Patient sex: F
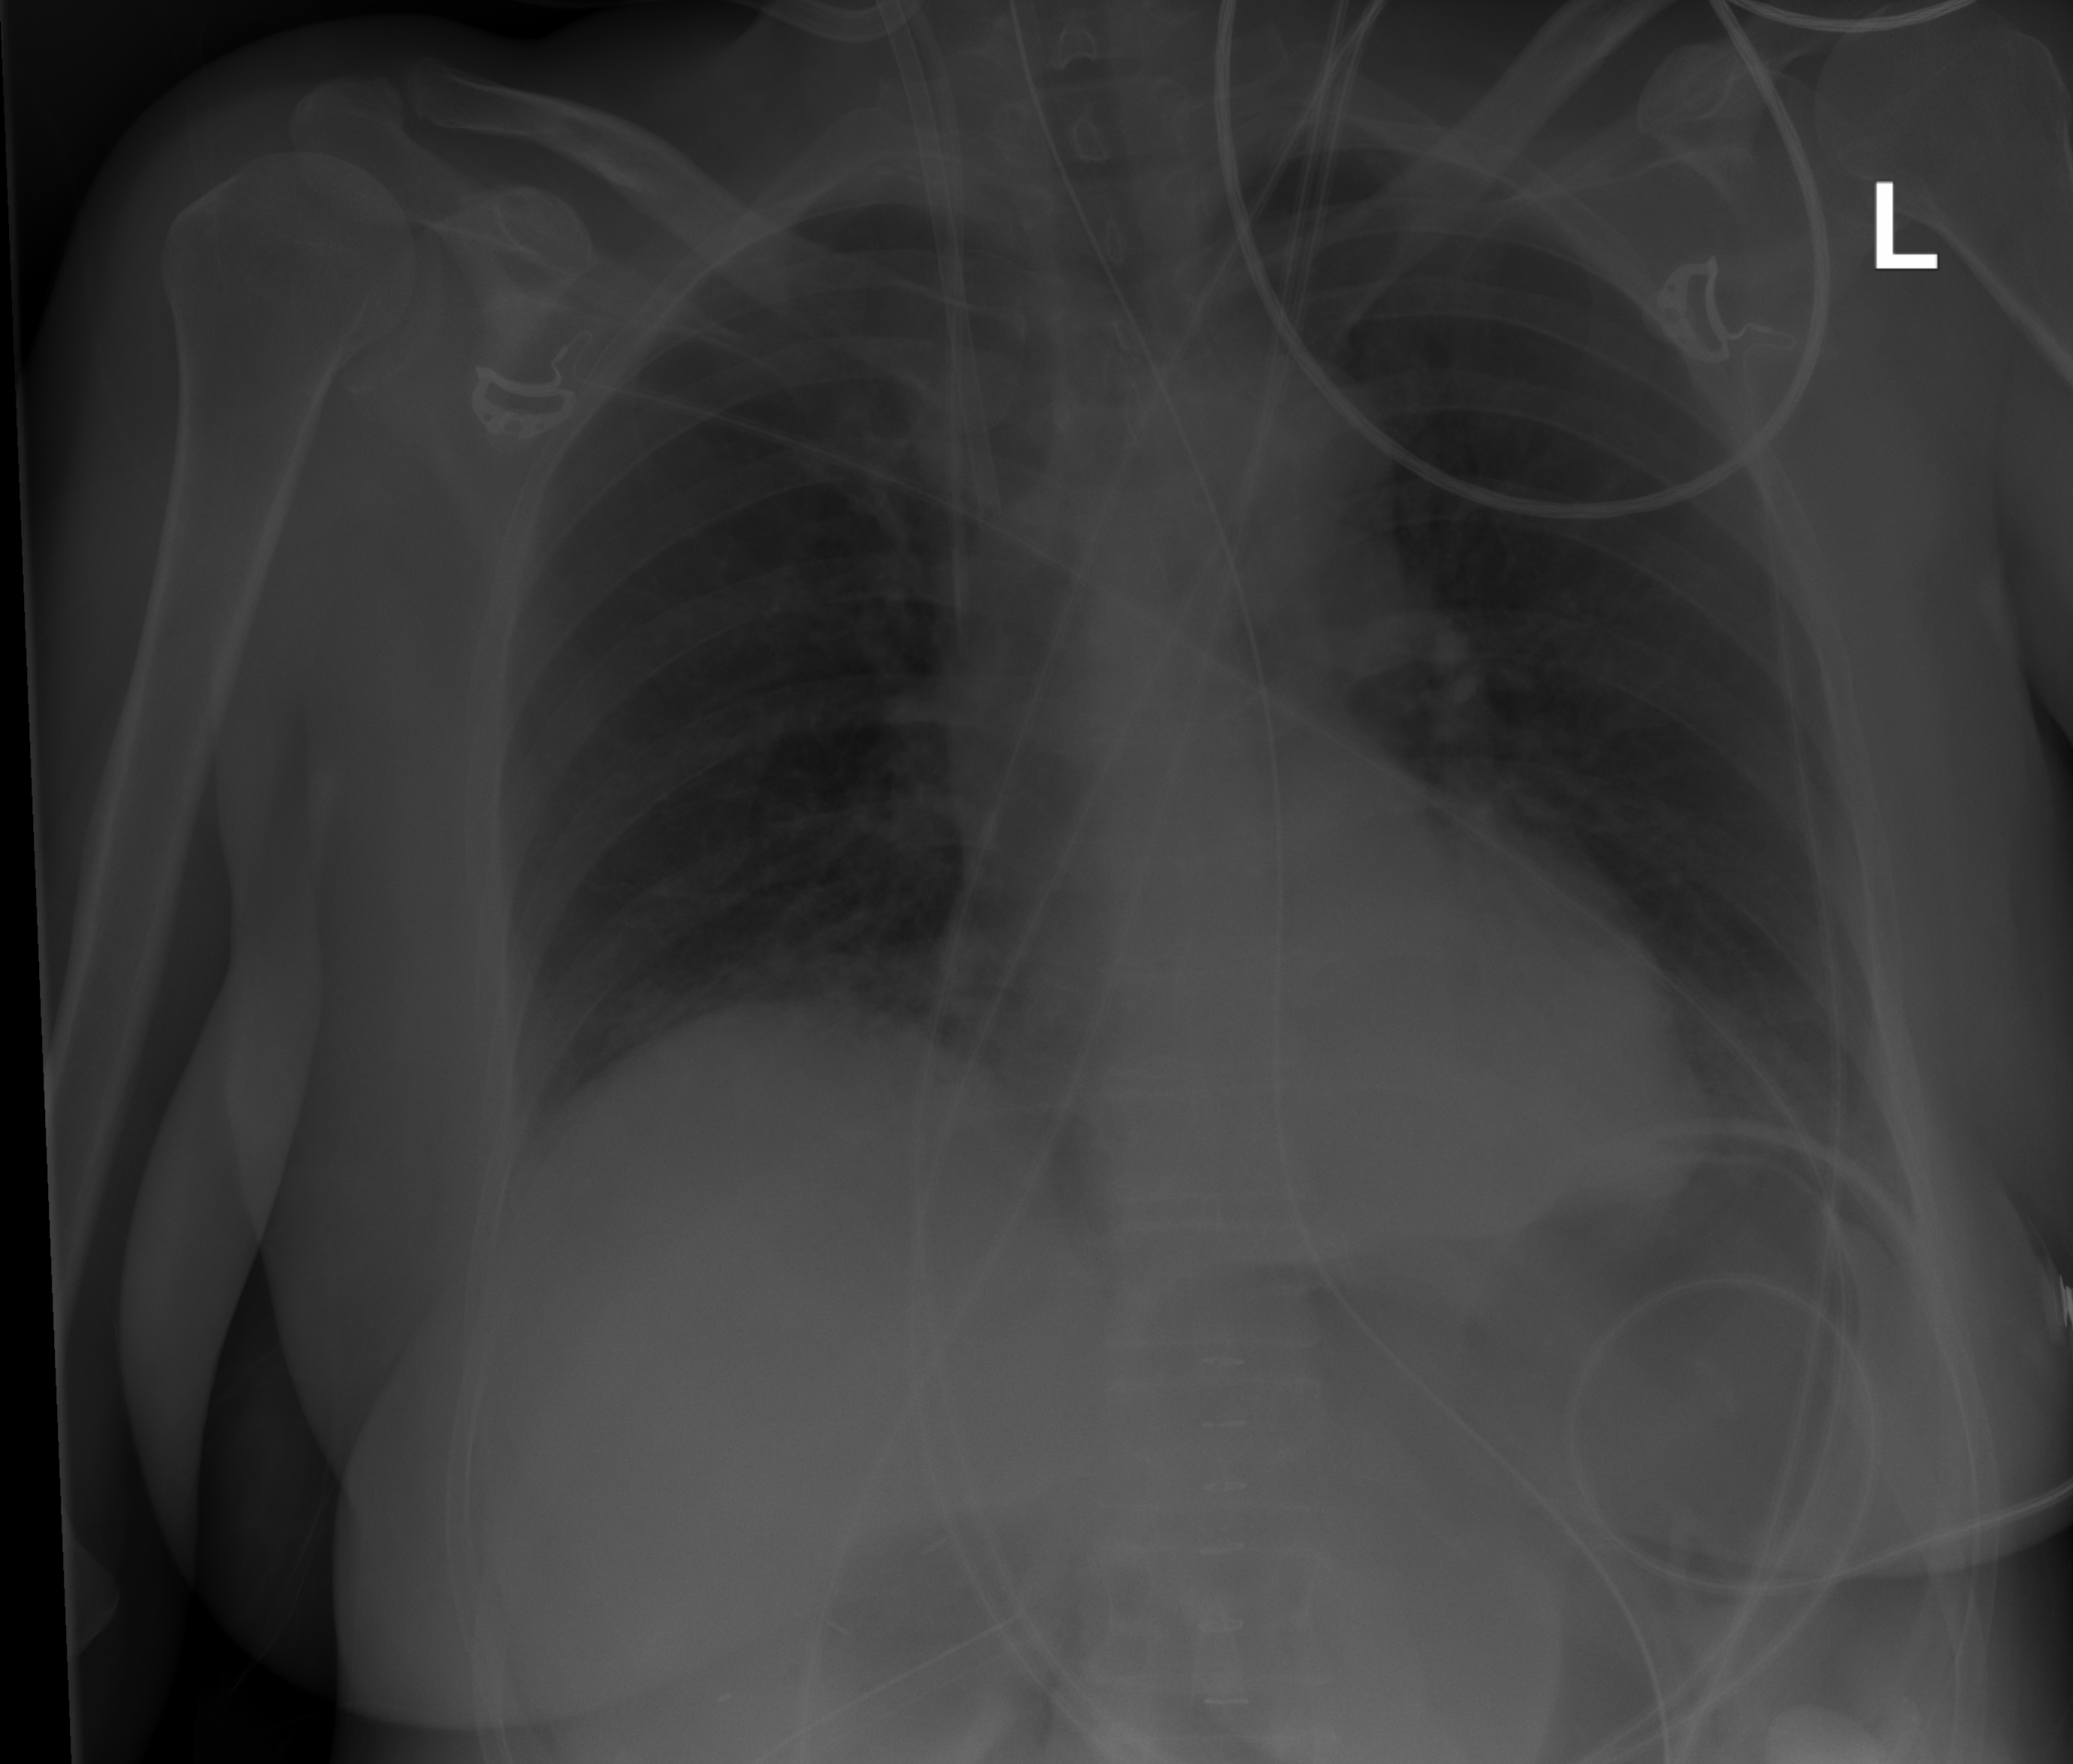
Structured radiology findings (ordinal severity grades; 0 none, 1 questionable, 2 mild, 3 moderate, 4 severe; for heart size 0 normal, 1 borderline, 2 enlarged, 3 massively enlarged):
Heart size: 0
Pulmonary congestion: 0
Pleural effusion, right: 0
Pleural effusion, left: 1
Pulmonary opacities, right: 0
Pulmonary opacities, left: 0
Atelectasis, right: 2
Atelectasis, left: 2